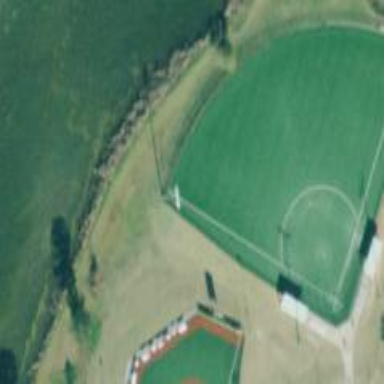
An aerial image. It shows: Baseball pitch for leisure land.